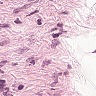
Metastatic tissue present: no